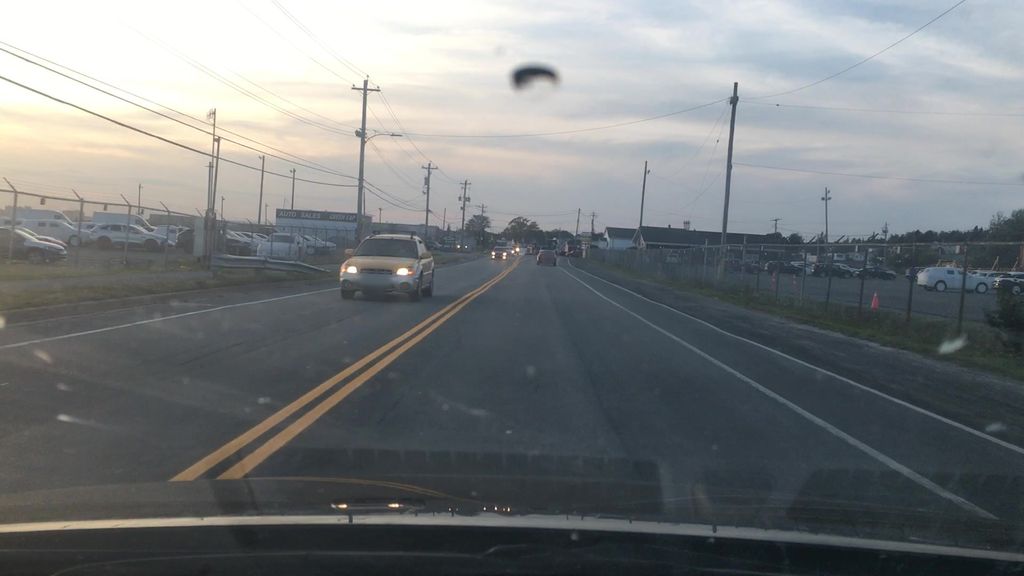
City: halifax